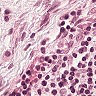
Metastatic tissue present: no